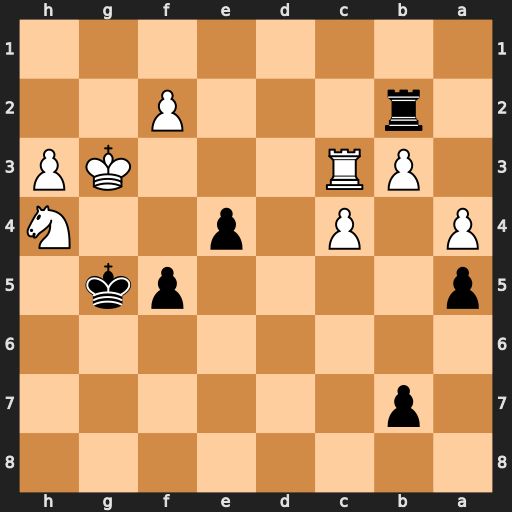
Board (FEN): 8/1p6/8/p4pk1/P1P1p2N/1PR3KP/1r3P2/8
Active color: b
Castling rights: -
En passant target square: -
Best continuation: f4+ Kg2 Kxh4